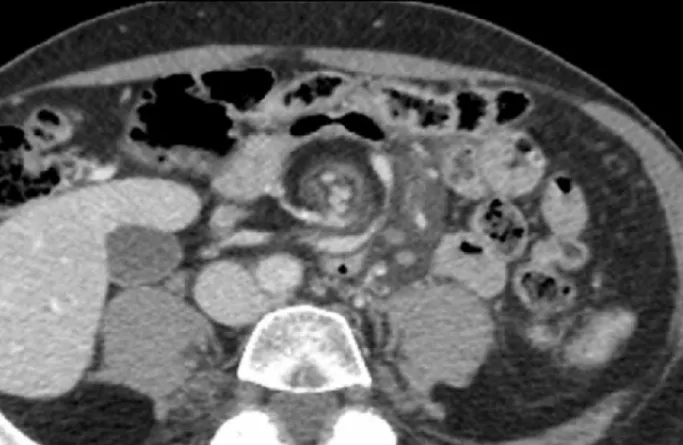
axial abdominal scan showing the whirl sign.
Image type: radiology (ct)